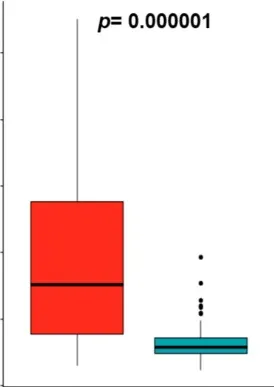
The glycemic control.
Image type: pathology (immunostaining)